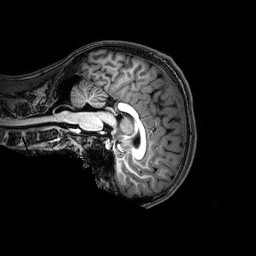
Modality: T1w
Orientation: sagittal
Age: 19
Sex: male
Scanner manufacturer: philips
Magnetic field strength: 3 T
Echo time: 0.0038 s